Question: When I run DotCMIS' 'Folder.GetChildren' on an Alfresco server, I sometimes receive a few duplicate items, for instance:
'''
dir1 dir2 dir3 file1 dir4 dir5 file1 dir4 dir5
'''
You can see that the last 3 items should not be present.
Here is my code, and debug showing one of the duplicated items:

<URL>.
Is it a problem with my code? (line shown in screenshot above, full method <URL>
Or is it a known problem with either DotCMIS or Alfresco?
I have tried to analyze the CMIS network traffic, but unfortunately the packets content is not readable, and I could not reproduce the problem when I tried on a freshly installed non-HTTPS Alfresco.
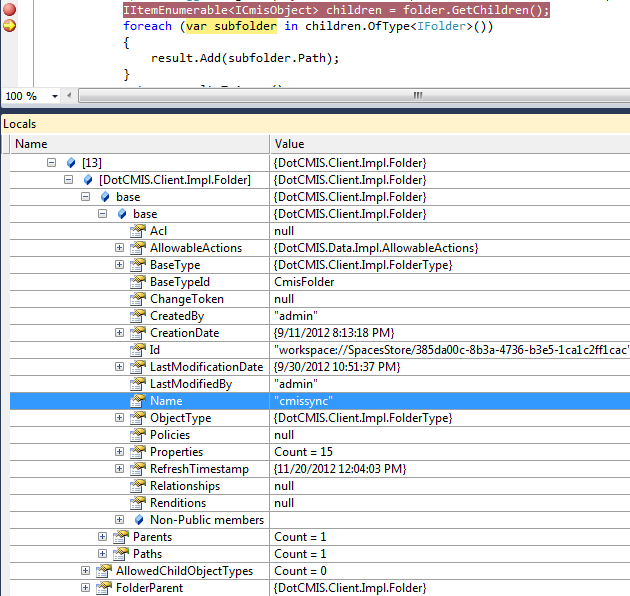
Answer: Upgrading to DotCMIS from 0.4 to 0.5 fixed the problem.